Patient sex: M
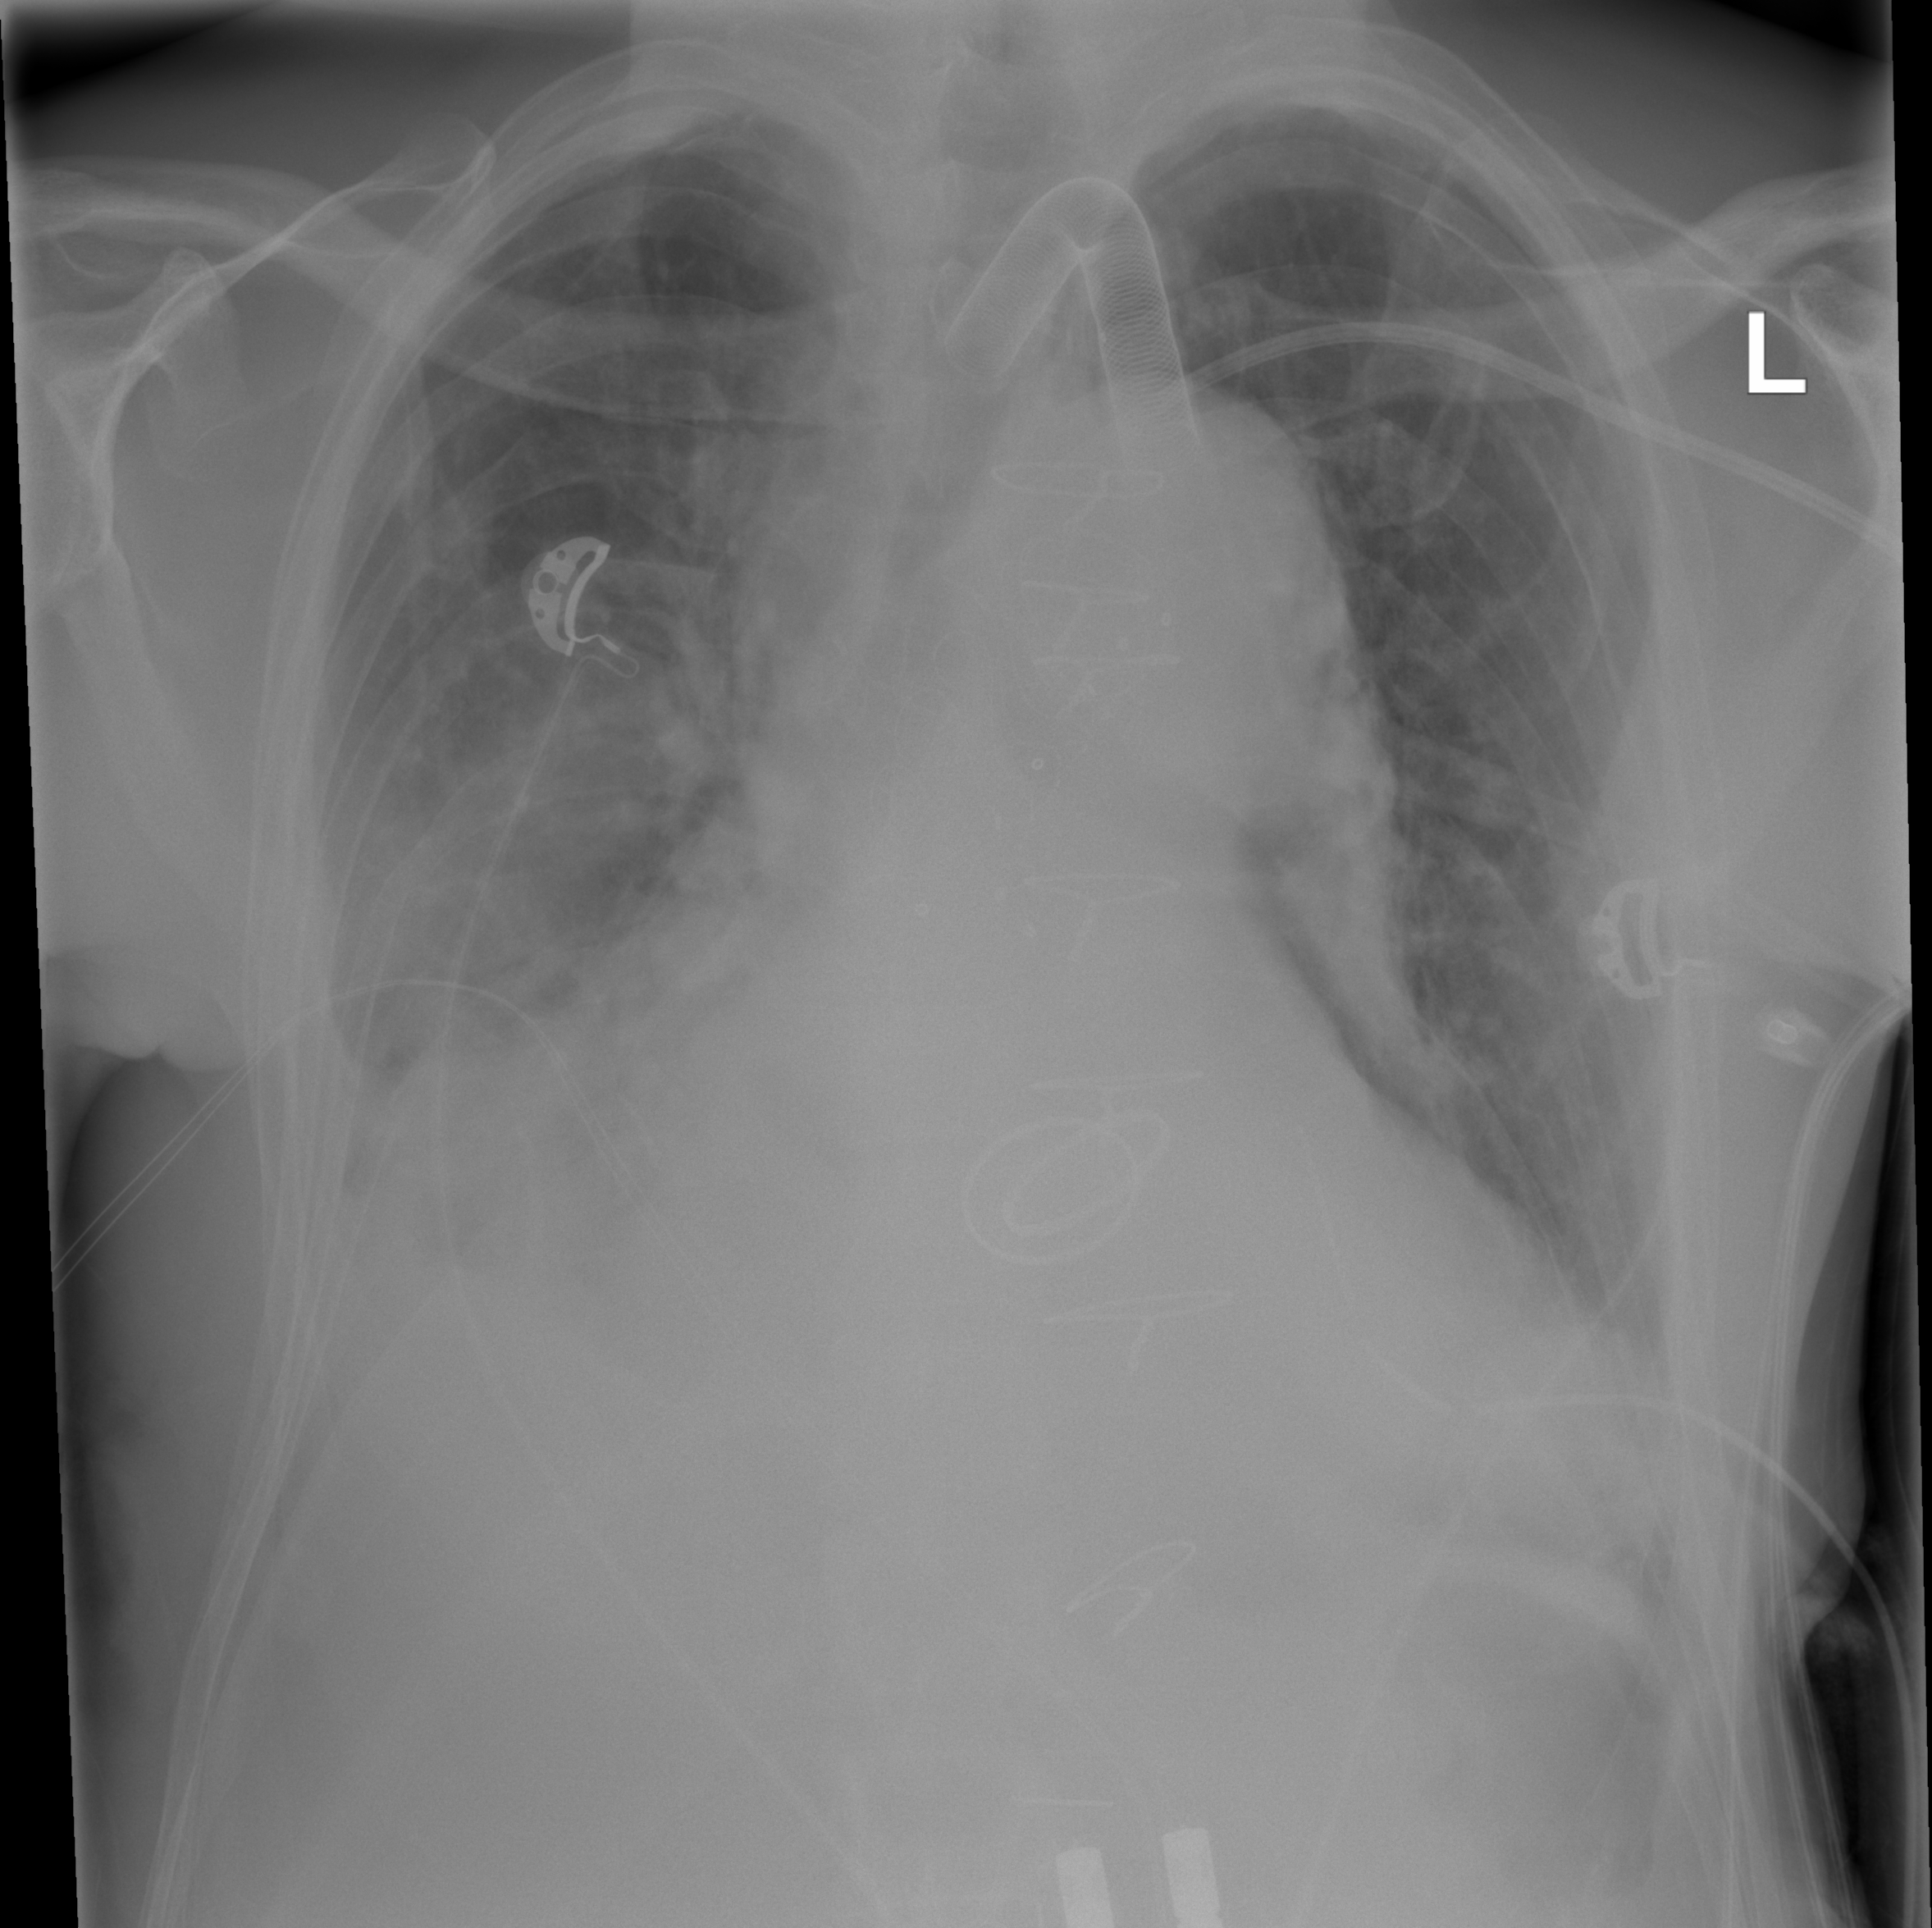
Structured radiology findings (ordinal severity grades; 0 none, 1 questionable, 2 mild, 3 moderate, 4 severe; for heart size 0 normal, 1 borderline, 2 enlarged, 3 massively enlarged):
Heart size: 2
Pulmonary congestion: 2
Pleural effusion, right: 2
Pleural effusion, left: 2
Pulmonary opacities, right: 2
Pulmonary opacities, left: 0
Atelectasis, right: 2
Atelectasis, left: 2